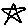
Label: star